Question: So I have a UITableView and a Parse query, and the query is able to retrieve the objects from parse. But the TableView is no showing them.
Here is my code I'll explain more below:
'''
- (PFQuery *)query {
NSLog(@"hello");
PFQuery *query = [PFQuery queryWithClassName:@"Posts"];
// If no objects are loaded in memory, we look to the cache first to fill the table
// and then subsequently do a query against the network.
// Query for posts near our current location.
// Get our current location:
//CLLocation *currentLocation = [self.dataSource currentLocationForWallPostsTableViewController:self];
CLLocationAccuracy filterDistance = [[NSUserDefaults standardUserDefaults] doubleForKey:PAWUserDefaultsFilterDistanceKey];
// And set the query to look by location
PFGeoPoint *point = [PFGeoPoint geoPointWithLatitude:40.941984
longitude:-72.88712399999997];
[query whereKey:PAWParsePostLocationKey nearGeoPoint:point withinKilometers:PAWMetersToKilometers(filterDistance)];
[query includeKey:PAWParsePostUserKey];
[query findObjectsInBackgroundWithBlock:^(NSArray *objects, NSError *error) {
if (!error) {
// The find succeeded.
NSLog(@"Successfully retrieved %lu users.", (unsigned long)objects.count);
self.myArray = objects;
} else {
// Log details of the failure
NSLog(@"Error: %@ %@", error, [error userInfo]);
}
}];
NSLog(@"work");
return query;
}
- (void)didReceiveMemoryWarning {
[super didReceiveMemoryWarning];
// Dispose of any resources that can be recreated.
}
- (NSInteger)numberOfSectionsInTableView:(UITableView *)tableView
{
// Return the number of sections.
return 1;
}
- (NSInteger)tableView:(UITableView *)tableView numberOfRowsInSection:(NSInteger)section
{
return self.myArray.count;
}
- (UITableViewCell *)tableView:(UITableView *)tableView cellForRowAtIndexPath:(NSIndexPath *)indexPath object:(PFObject *)object {
static NSString *CellIdentifier = @"Cell";
UITableViewCell *cell = [tableView dequeueReusableCellWithIdentifier:CellIdentifier];
if (cell == nil) {
cell = [[UITableViewCell alloc] initWithStyle:UITableViewCellStyleSubtitle reuseIdentifier:CellIdentifier];
}
NSLog(@"yy");
NSString *kk= [object objectForKey:@"text"];
NSLog(@"%@",kk);
// Configure the cell
cell.textLabel.text = [object objectForKey:@"text"];
return cell;
}
'''
1. - (NSInteger)tableView:(UITableView *)tableView numberOfRowsInSection:(NSInteger)section is being called before the query, which doesn't make sense to me.
2. And because that is being called before the query the array.count is 0;
So I don't understand why that line would be called before the the query. If you have any suggestions please let me know!
This is being called three times, and the second nslog is not being called.
'''
- (NSInteger)tableView:(UITableView *)tableView numberOfRowsInSection:(NSInteger)section
{
NSLog(@"Fsa");
return self.myArray.count;
NSLog(@"Successfully retrieved %lu .", (unsigned long)self.myArray.count);
}
'''
In my .h
'''
UIViewController <UITableViewDataSource, UITableViewDelegate>
@property (weak, nonatomic) IBOutlet UITableView *tableView;
'''

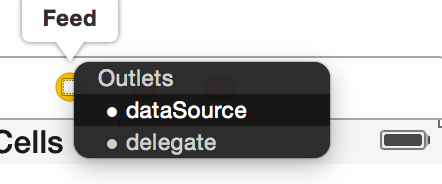
Answer: This method:
'''
- (PFQuery *)queryForTable
'''
returns a query which automatically populates the PFObject in 'cellForRowAtIndexPath:object:' in
'''
- (UITableViewCell *)tableView:(UITableView *)tableView
cellForRowAtIndexPath:(NSIndexPath *)indexPath object:(PFObject *)object {
'''
What you've done, however, is perform the 'query' within your 'queryForTable' method. (1) You don't need to perform the query, you simply need to return it, but (2) it seems as if you're strictly performing that query in order to populate 'self.myArray' which you then which to use as a return value in 'numberOfRowsInSection:'. The problem with #2 is that the query you're performing in 'queryForTable' is performed asynchronously, so 'self.myArray' may still be empty by the time 'numberOfRowsInSection:' is called. So that's what's happening -- 'self.myArray.count' = 0 and therefore 'cellForRowAtIndexPath:' wouldn't be called being called.
But the biggest problem of all, #3, is that '- (UITableViewCell *)tableView:(UITableView *)tableView cellForRowAtIndexPath:(NSIndexPath *)indexPath object:(PFObject *)object' can only be used in a 'PFQueryTableViewController' so you'll have to use a query and the standard 'UITableView' delegate methods instead.
Try this instead:
'''
- (void)viewDidLoad {
NSLog(@"hello");
PFQuery *query = [PFQuery queryWithClassName:@"Posts"];
// Query for posts near our current location.
// Get our current location:
//CLLocation *currentLocation = [self.dataSource currentLocationForWallPostsTableViewController:self];
CLLocationAccuracy filterDistance = [[NSUserDefaults standardUserDefaults] doubleForKey:PAWUserDefaultsFilterDistanceKey];
// And set the query to look by location
PFGeoPoint *point = [PFGeoPoint geoPointWithLatitude:40.941984
longitude:-72.88712399999997];
[query whereKey:PAWParsePostLocationKey nearGeoPoint:point withinKilometers:PAWMetersToKilometers(filterDistance)];
[query includeKey:PAWParsePostUserKey];
[query findObjectsInBackgroundWithBlock:^(NSArray *objects, NSError *error) {
if (!error) {
// The find succeeded.
NSLog(@"Successfully retrieved %lu users.", (unsigned long)objects.count);
self.myArray = objects;
dispatch_async(dispatch_get_main_queue(), ^{
[self.tableView reloadData];
});
} else {
// Log details of the failure
NSLog(@"Error: %@ %@", error, [error userInfo]);
}
}];
}
- (void)didReceiveMemoryWarning {
[super didReceiveMemoryWarning];
// Dispose of any resources that can be recreated.
}
- (NSInteger)numberOfSectionsInTableView:(UITableView *)tableView
{
// Return the number of sections.
return 1;
}
- (NSInteger)tableView:(UITableView *)tableView numberOfRowsInSection:(NSInteger)section
{
return self.myArray.count;
}
- (UITableViewCell *)tableView:(UITableView *)tableView cellForRowAtIndexPath:(NSIndexPath *)indexPath {
static NSString *CellIdentifier = @"Cell";
UITableViewCell *cell = [tableView dequeueReusableCellWithIdentifier:CellIdentifier];
if (cell == nil) {
cell = [[UITableViewCell alloc] initWithStyle:UITableViewCellStyleSubtitle reuseIdentifier:CellIdentifier];
}
NSLog(@"yy");
NSString *kk= [[self.myArray objectAtIndex:indexPath.row] objectForKey:@"text"];
NSLog(@"%@",kk);
// Configure the cell
cell.textLabel.text = [[self.myArray objectAtIndex:indexPath.row] objectForKey:@"text"];
return cell;
}
'''